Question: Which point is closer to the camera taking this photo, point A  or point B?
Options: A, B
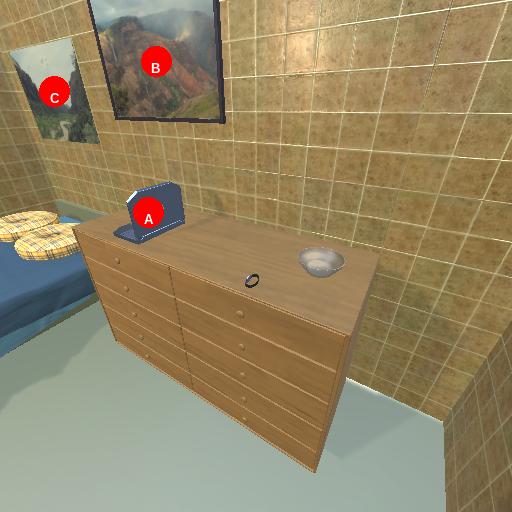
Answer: A